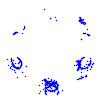
Particle: proton